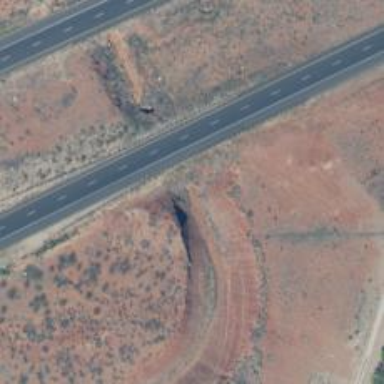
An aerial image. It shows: Culvert tunnel.